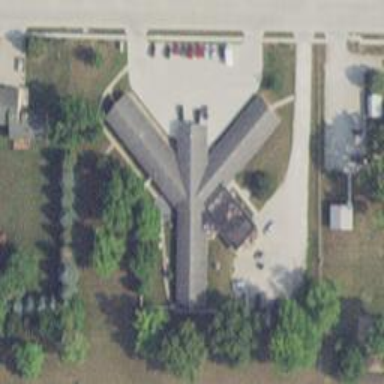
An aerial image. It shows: Nursing home.